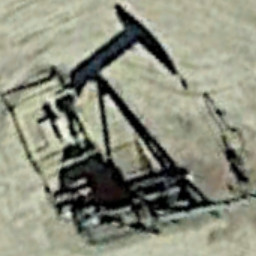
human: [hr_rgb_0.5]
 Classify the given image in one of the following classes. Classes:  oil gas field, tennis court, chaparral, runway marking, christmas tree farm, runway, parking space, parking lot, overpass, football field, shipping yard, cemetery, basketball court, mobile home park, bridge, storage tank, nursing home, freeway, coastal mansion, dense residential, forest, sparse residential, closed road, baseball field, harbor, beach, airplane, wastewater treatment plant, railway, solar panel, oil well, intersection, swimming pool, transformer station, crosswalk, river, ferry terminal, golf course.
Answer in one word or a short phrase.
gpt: oil well